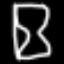
Label: hourglass